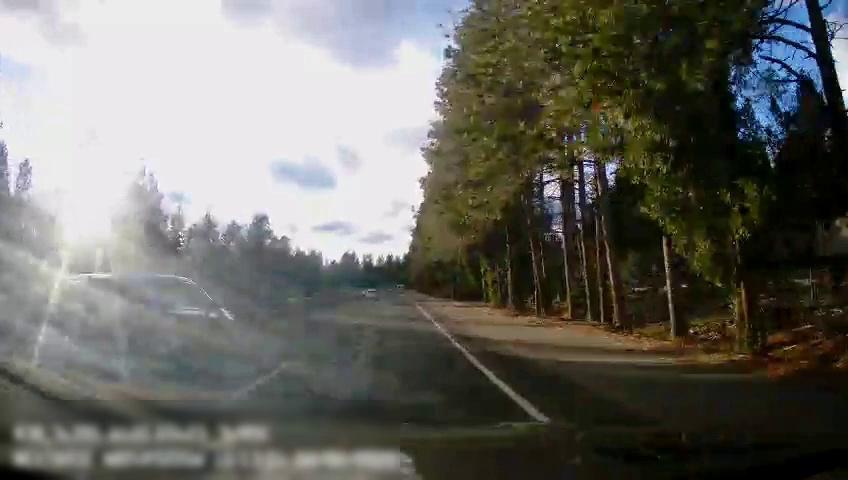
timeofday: Day
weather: Sunny
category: Drivable Space
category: Vehicles | Van
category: Vehicles | Car
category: Vehicles | SUV
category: Lanes | Current Lane
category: Lanes | Alternate Lane